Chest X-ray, AP view. Patient: 47 years old, sex M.
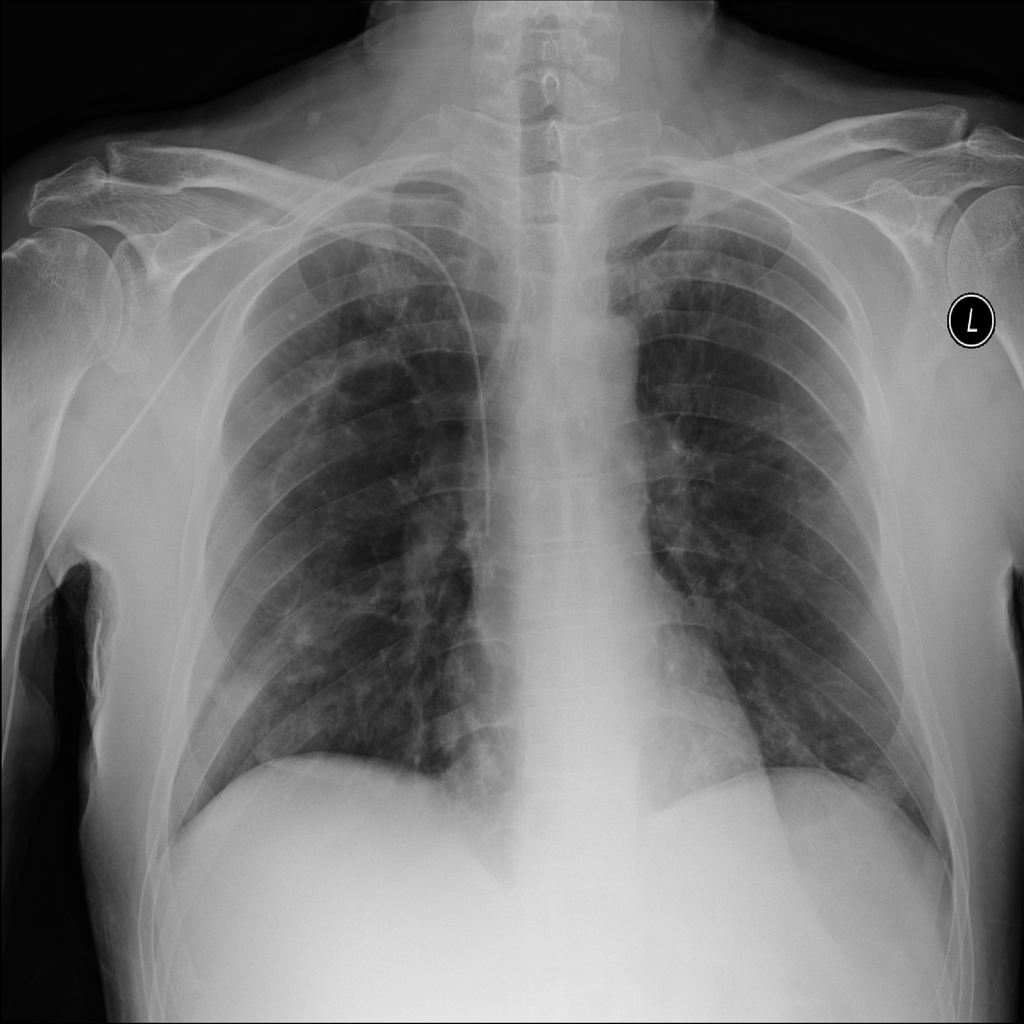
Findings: Consolidation